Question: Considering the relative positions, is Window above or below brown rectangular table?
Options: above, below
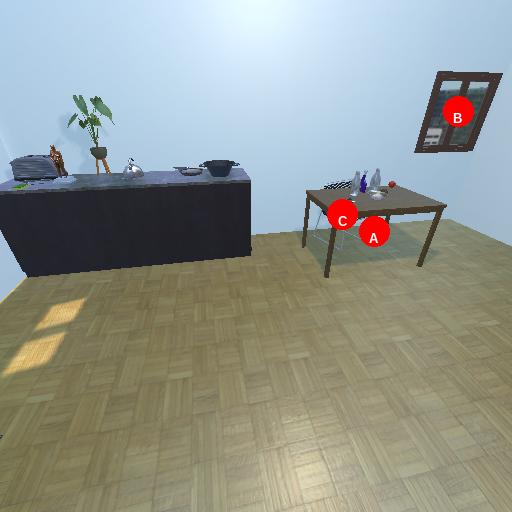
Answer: above